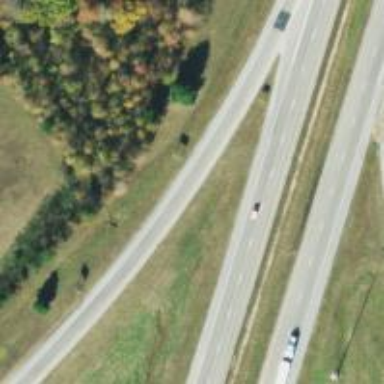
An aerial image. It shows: Trunk link road with asphalt surface.